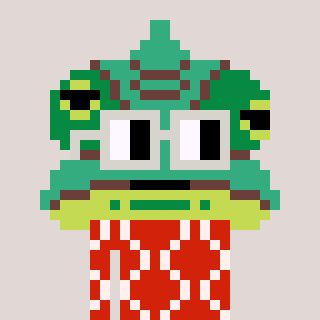
a pixel art character with square light gray glasses, a chameleon-shaped head and a red-colored body on a warm background